Interaction volume radius: 5 \u00c5
Interaction volume height: 30 \u00c5
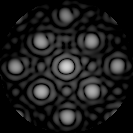
Disorder parameter: 0.09495